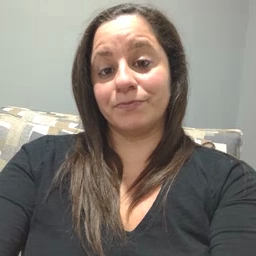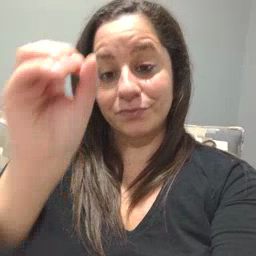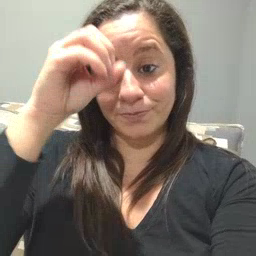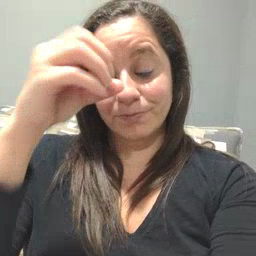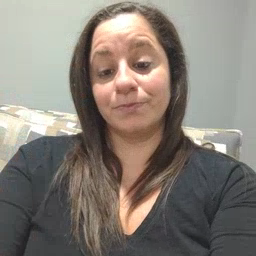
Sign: owl